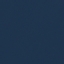
Label: SeaLake